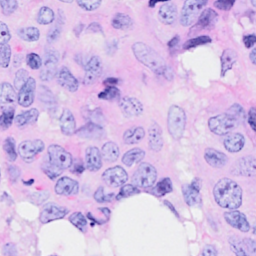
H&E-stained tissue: Breast